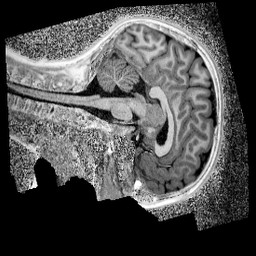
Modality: UNIT1_denoised
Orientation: sagittal
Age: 11
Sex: male
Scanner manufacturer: siemens
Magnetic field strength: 3 T
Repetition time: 4 s
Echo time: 0.00299 s